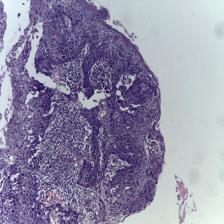
Diagnosis: OSCC